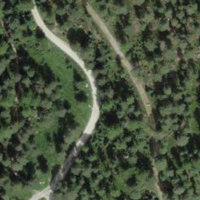
EUNIS habitat code: 43
Species observed at this site:
Calluna vulgaris